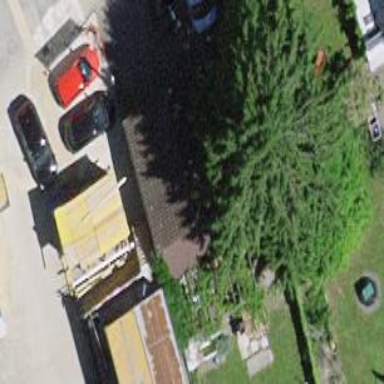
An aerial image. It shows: Garage.